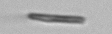
Label: fiber